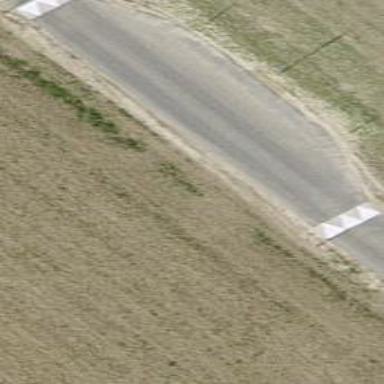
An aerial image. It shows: Traffic calming table.